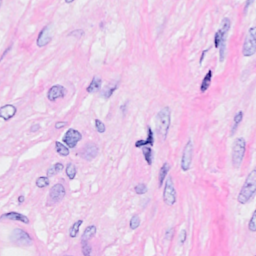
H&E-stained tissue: Breast